Question: I have a ZedGraph stacked bar graph, and I want each bar to show its value on a label.
So far no problem.
But is there any built-in function to prevent labels from overlapping?
Here is a screenshot showing the problem:

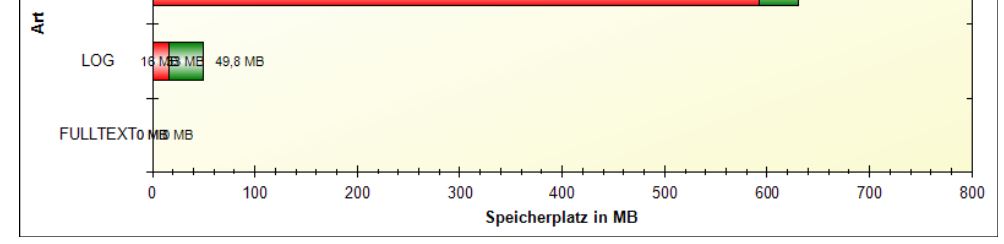
Answer: I would suggest just changing the angle property for your labels' 'FontSpec'.
Use i.e. about 30-45 degrees and you have your problem solved.
See:
<URL>